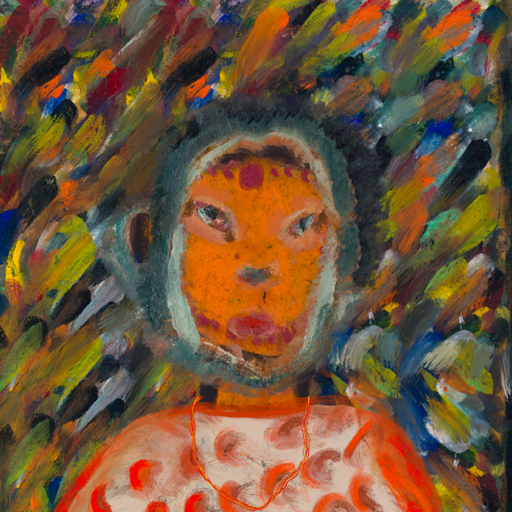
Background: An_Impression, Head And Neck Front: Doll, Face Front: Boggyland, Bust: Rupkatha, Hair Front: Boggyland, Head Accessory: Blank, Second Necklace: Gypsy_Mother_2, Necklace: Blank, Baby: Blank